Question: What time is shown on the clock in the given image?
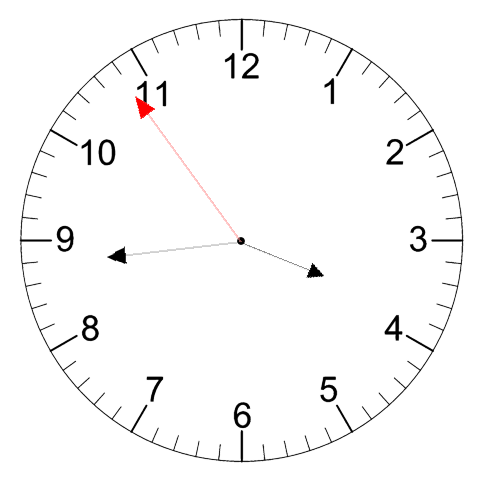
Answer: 03:43:54